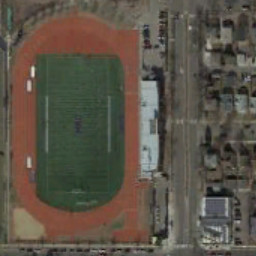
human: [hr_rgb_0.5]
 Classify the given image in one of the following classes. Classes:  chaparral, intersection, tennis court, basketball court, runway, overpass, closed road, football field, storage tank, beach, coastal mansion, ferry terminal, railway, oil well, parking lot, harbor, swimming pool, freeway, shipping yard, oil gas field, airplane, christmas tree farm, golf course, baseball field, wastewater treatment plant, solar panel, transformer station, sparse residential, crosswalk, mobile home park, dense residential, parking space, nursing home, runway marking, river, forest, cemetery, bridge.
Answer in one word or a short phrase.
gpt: football field